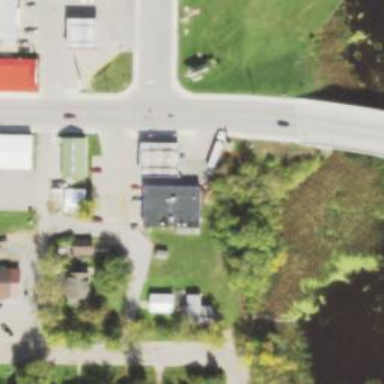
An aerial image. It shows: Convenience shop.